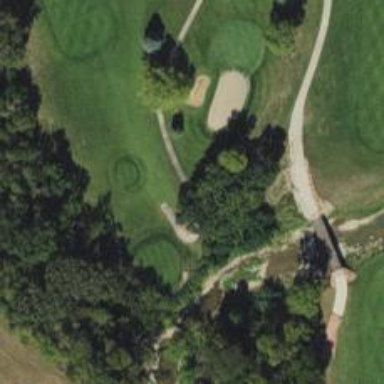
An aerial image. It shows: Path for both roads and golfers.